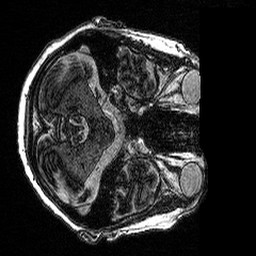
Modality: MP2RAGE
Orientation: axial
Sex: female
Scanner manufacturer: siemens
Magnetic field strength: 3 T
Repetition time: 5 s
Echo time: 0.00292 s